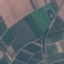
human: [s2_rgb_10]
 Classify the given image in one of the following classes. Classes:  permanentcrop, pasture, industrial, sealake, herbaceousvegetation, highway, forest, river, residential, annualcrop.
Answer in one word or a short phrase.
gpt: PermanentCrop